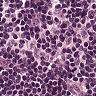
Metastatic tissue present: no